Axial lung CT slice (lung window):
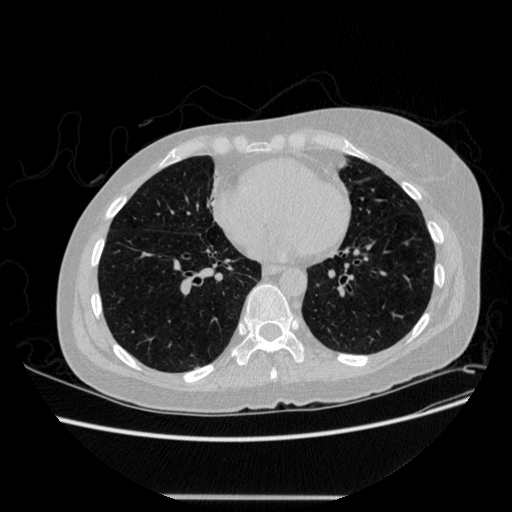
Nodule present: no